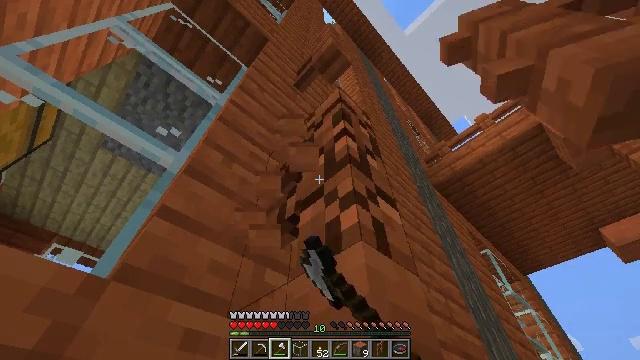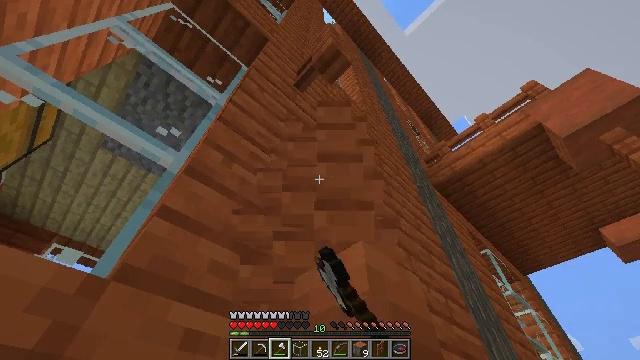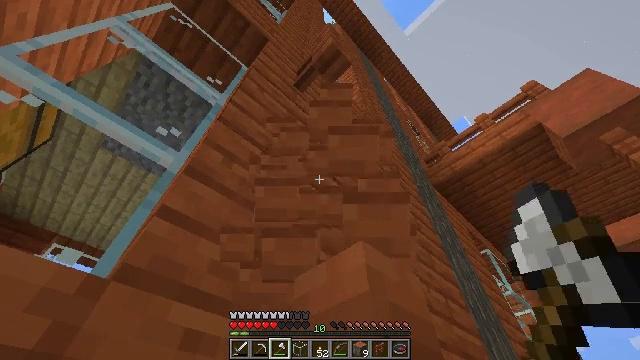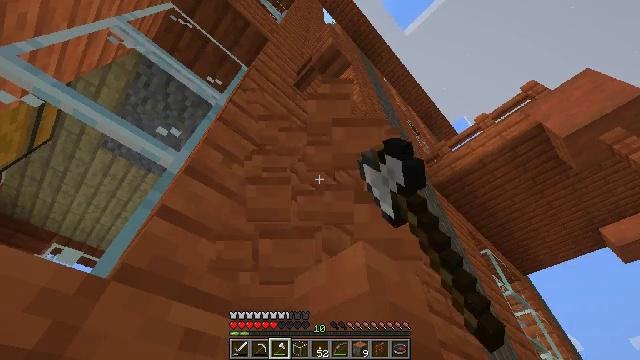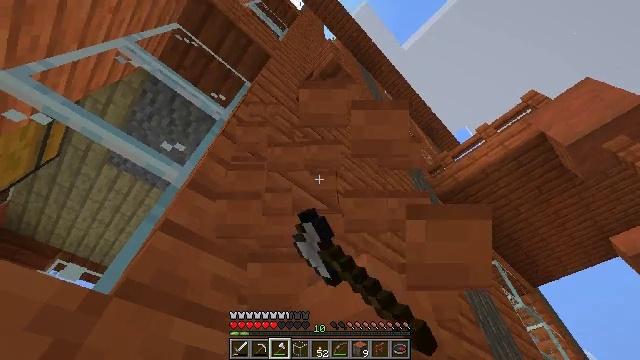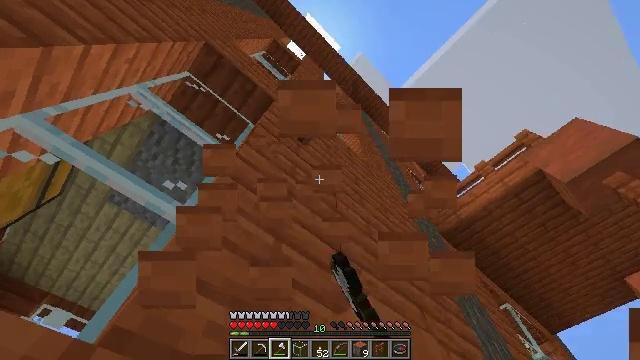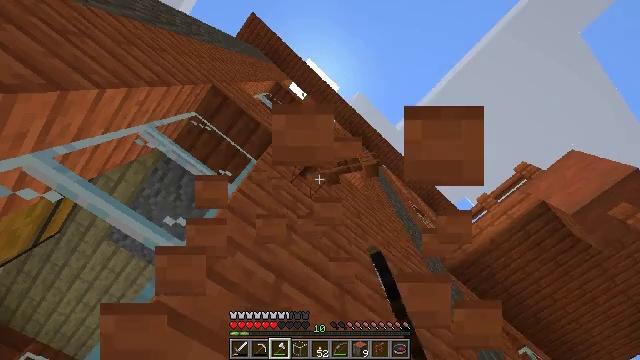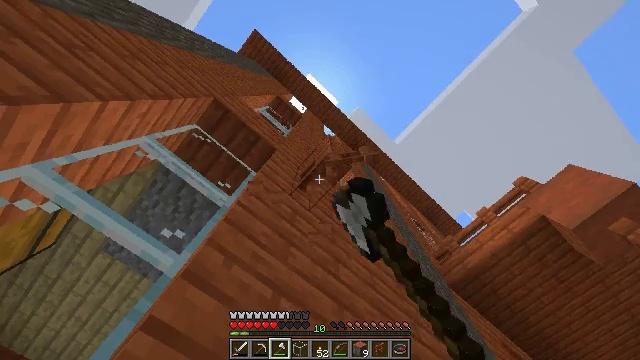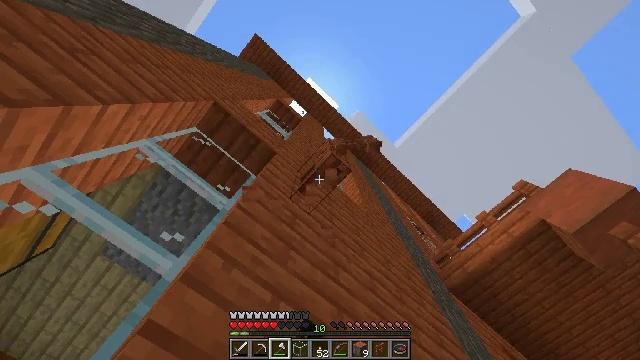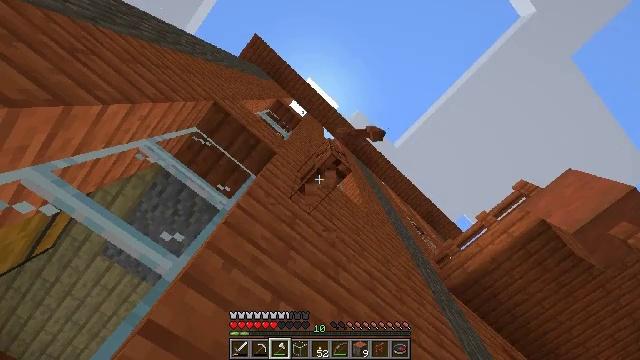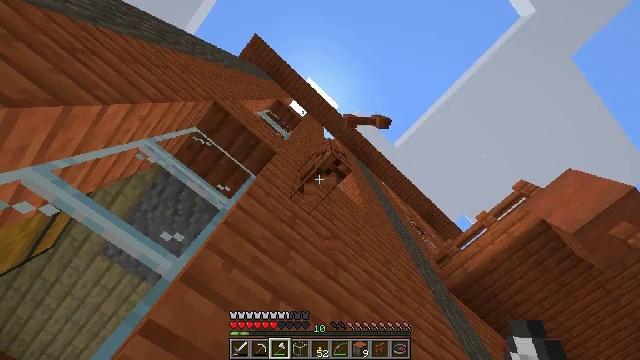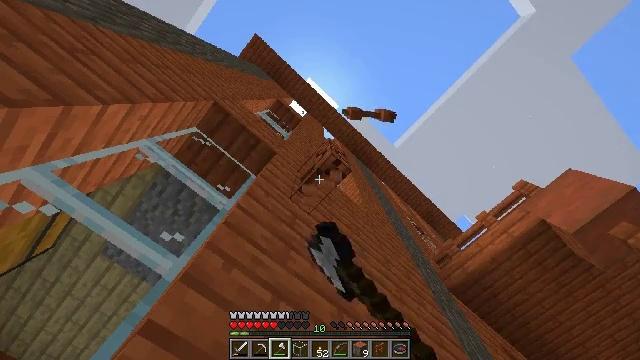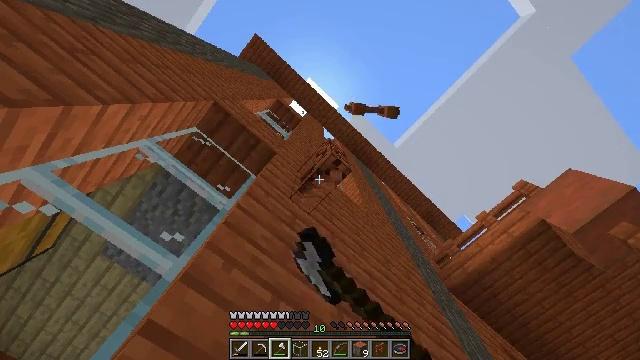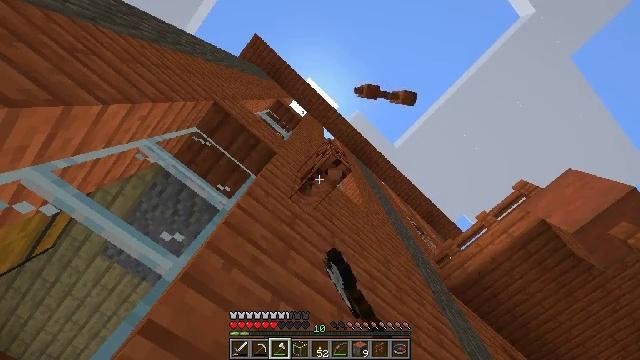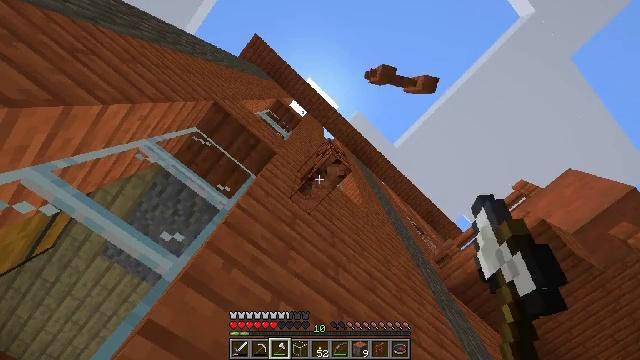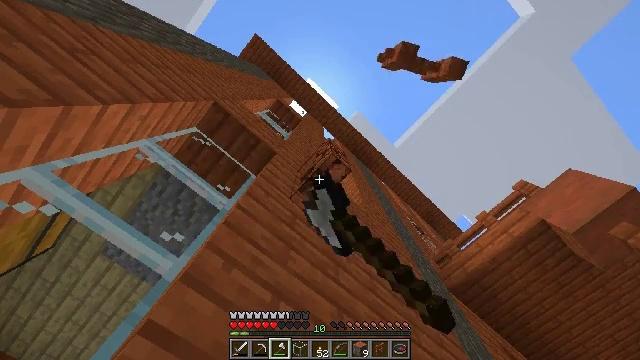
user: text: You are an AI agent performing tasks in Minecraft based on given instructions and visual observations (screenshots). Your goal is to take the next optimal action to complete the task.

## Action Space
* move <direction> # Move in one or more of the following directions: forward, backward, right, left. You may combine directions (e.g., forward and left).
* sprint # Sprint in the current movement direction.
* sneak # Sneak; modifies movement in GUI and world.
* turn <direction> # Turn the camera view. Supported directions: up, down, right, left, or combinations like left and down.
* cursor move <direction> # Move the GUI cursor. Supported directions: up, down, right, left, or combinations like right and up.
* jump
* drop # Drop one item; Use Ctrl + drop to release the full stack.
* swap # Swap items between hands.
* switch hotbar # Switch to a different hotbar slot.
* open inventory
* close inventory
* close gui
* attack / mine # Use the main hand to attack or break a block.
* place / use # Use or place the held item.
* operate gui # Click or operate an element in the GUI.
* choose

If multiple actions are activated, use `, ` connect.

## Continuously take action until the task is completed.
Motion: motion action
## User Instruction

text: Attack the acacia fence to break it.
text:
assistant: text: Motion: attack / mine
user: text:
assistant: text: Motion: attack / mine
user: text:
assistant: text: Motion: attack / mine
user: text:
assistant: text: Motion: turn left and up, attack / mine
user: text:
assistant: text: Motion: turn up, attack / mine
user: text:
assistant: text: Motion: turn up, attack / mine
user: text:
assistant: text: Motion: turn up, attack / mine
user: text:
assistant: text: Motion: attack / mine
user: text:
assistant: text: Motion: attack / mine
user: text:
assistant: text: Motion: attack / mine
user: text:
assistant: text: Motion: attack / mine
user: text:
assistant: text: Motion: attack / mine
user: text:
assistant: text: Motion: attack / mine
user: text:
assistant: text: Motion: attack / mine
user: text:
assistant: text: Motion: attack / mine
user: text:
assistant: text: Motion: attack / mine
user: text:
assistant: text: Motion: attack / mine
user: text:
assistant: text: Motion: attack / mine
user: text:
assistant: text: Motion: attack / mine
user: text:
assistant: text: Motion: attack / mine
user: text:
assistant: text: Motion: attack / mine
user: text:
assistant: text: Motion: turn down, attack / mine
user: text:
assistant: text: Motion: turn right and down, attack / mine
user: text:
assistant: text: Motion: turn left and down, attack / mine
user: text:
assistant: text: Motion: turn down, attack / mine
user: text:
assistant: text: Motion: turn down, attack / mine
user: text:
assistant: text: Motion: turn down, attack / mine
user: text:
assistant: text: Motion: turn down, attack / mine
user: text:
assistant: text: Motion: attack / mine
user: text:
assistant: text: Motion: attack / mine